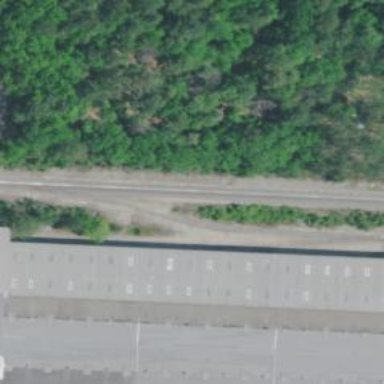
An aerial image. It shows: Railway yard used for servicing trains.